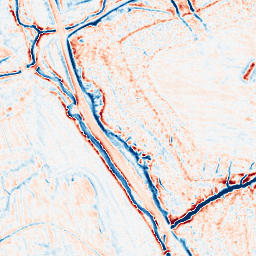
Category: edge_preserving
Decomposition family: anisotropic_diffusion
Decomposition parameters: iterations: 50
kappa: 100
gamma: 0.05
Upsampling method: bilinear
Upsampling parameters: scale: 4
Upsampling scale: 4